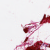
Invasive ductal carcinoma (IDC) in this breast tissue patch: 0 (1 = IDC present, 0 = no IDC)